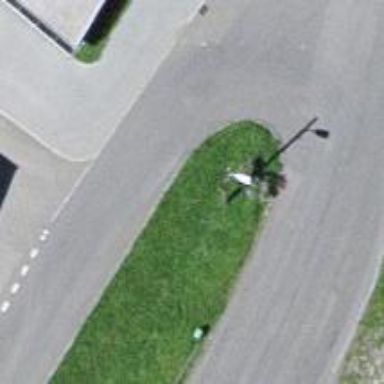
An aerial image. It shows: Guidepost with information.